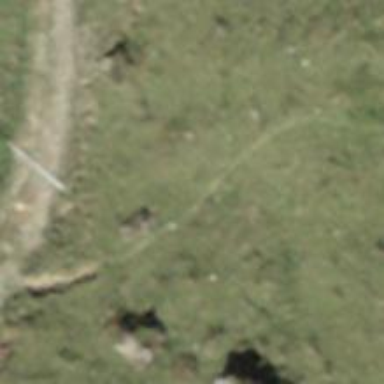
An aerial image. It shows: Path.